Question: I do not want to store time in 'CloudKit', any way to avoid it? The problem that I get date from 'UIDatePicker', and even dow I set only date ('dp.datePickerMode = .Date') redundant time info will be stored in 'CloudKit' too. Red marked number was not set via date picker.

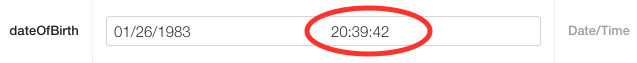
Answer: 'NSDate' has no concept of minutes, hours, seconds, day, months, years. 'NSDate' is purely a reference to a single point in time.
It is only when you display a date into a readable format (like a string) that you see anything like Years, Months, Days, Hours, etc...
That is a product of the fact that an NSDate gets into a human readable string for debugging.
If you don't want to show the date then don't show the date. The fact is though, someone's date of birth does actually contain hours, minutes and seconds it's just by convention that we decide to truncate it down to days only.
Just use the 'NSDate' and when you display it just only display the date part.
BTW
When you don't show the time in a 'UIDatePicker' then the current time will be used.